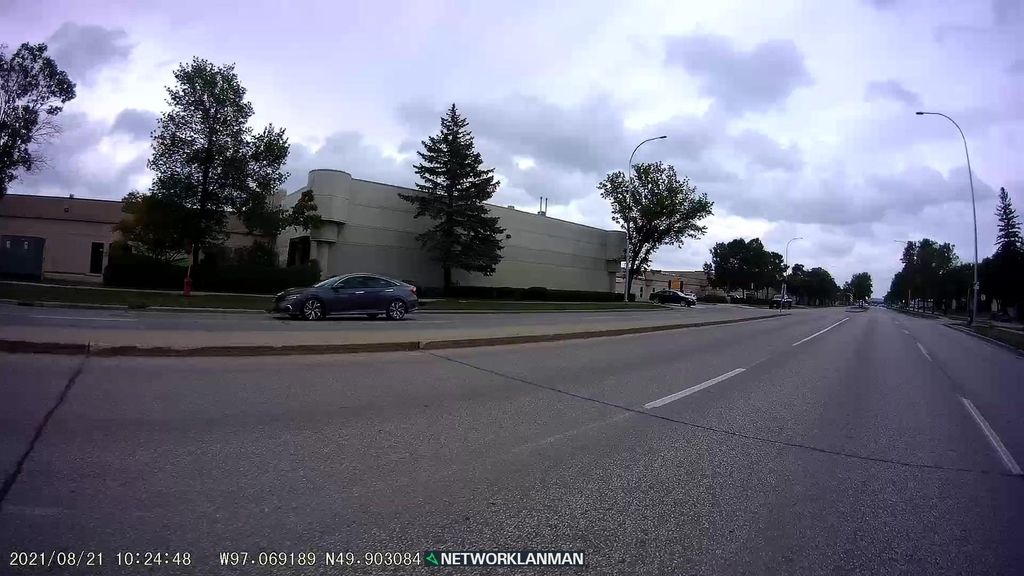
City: winnipeg